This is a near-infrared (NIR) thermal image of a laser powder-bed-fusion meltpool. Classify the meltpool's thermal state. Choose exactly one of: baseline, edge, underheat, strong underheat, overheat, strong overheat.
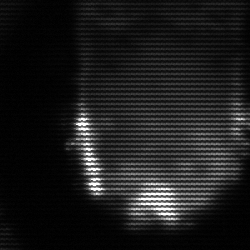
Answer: baseline